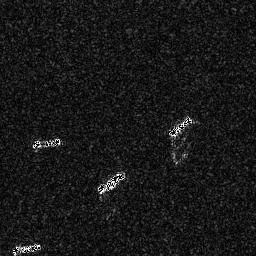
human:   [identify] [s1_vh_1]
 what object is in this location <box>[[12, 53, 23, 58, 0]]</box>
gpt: <ref>1 small ship at the left</ref>